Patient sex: M
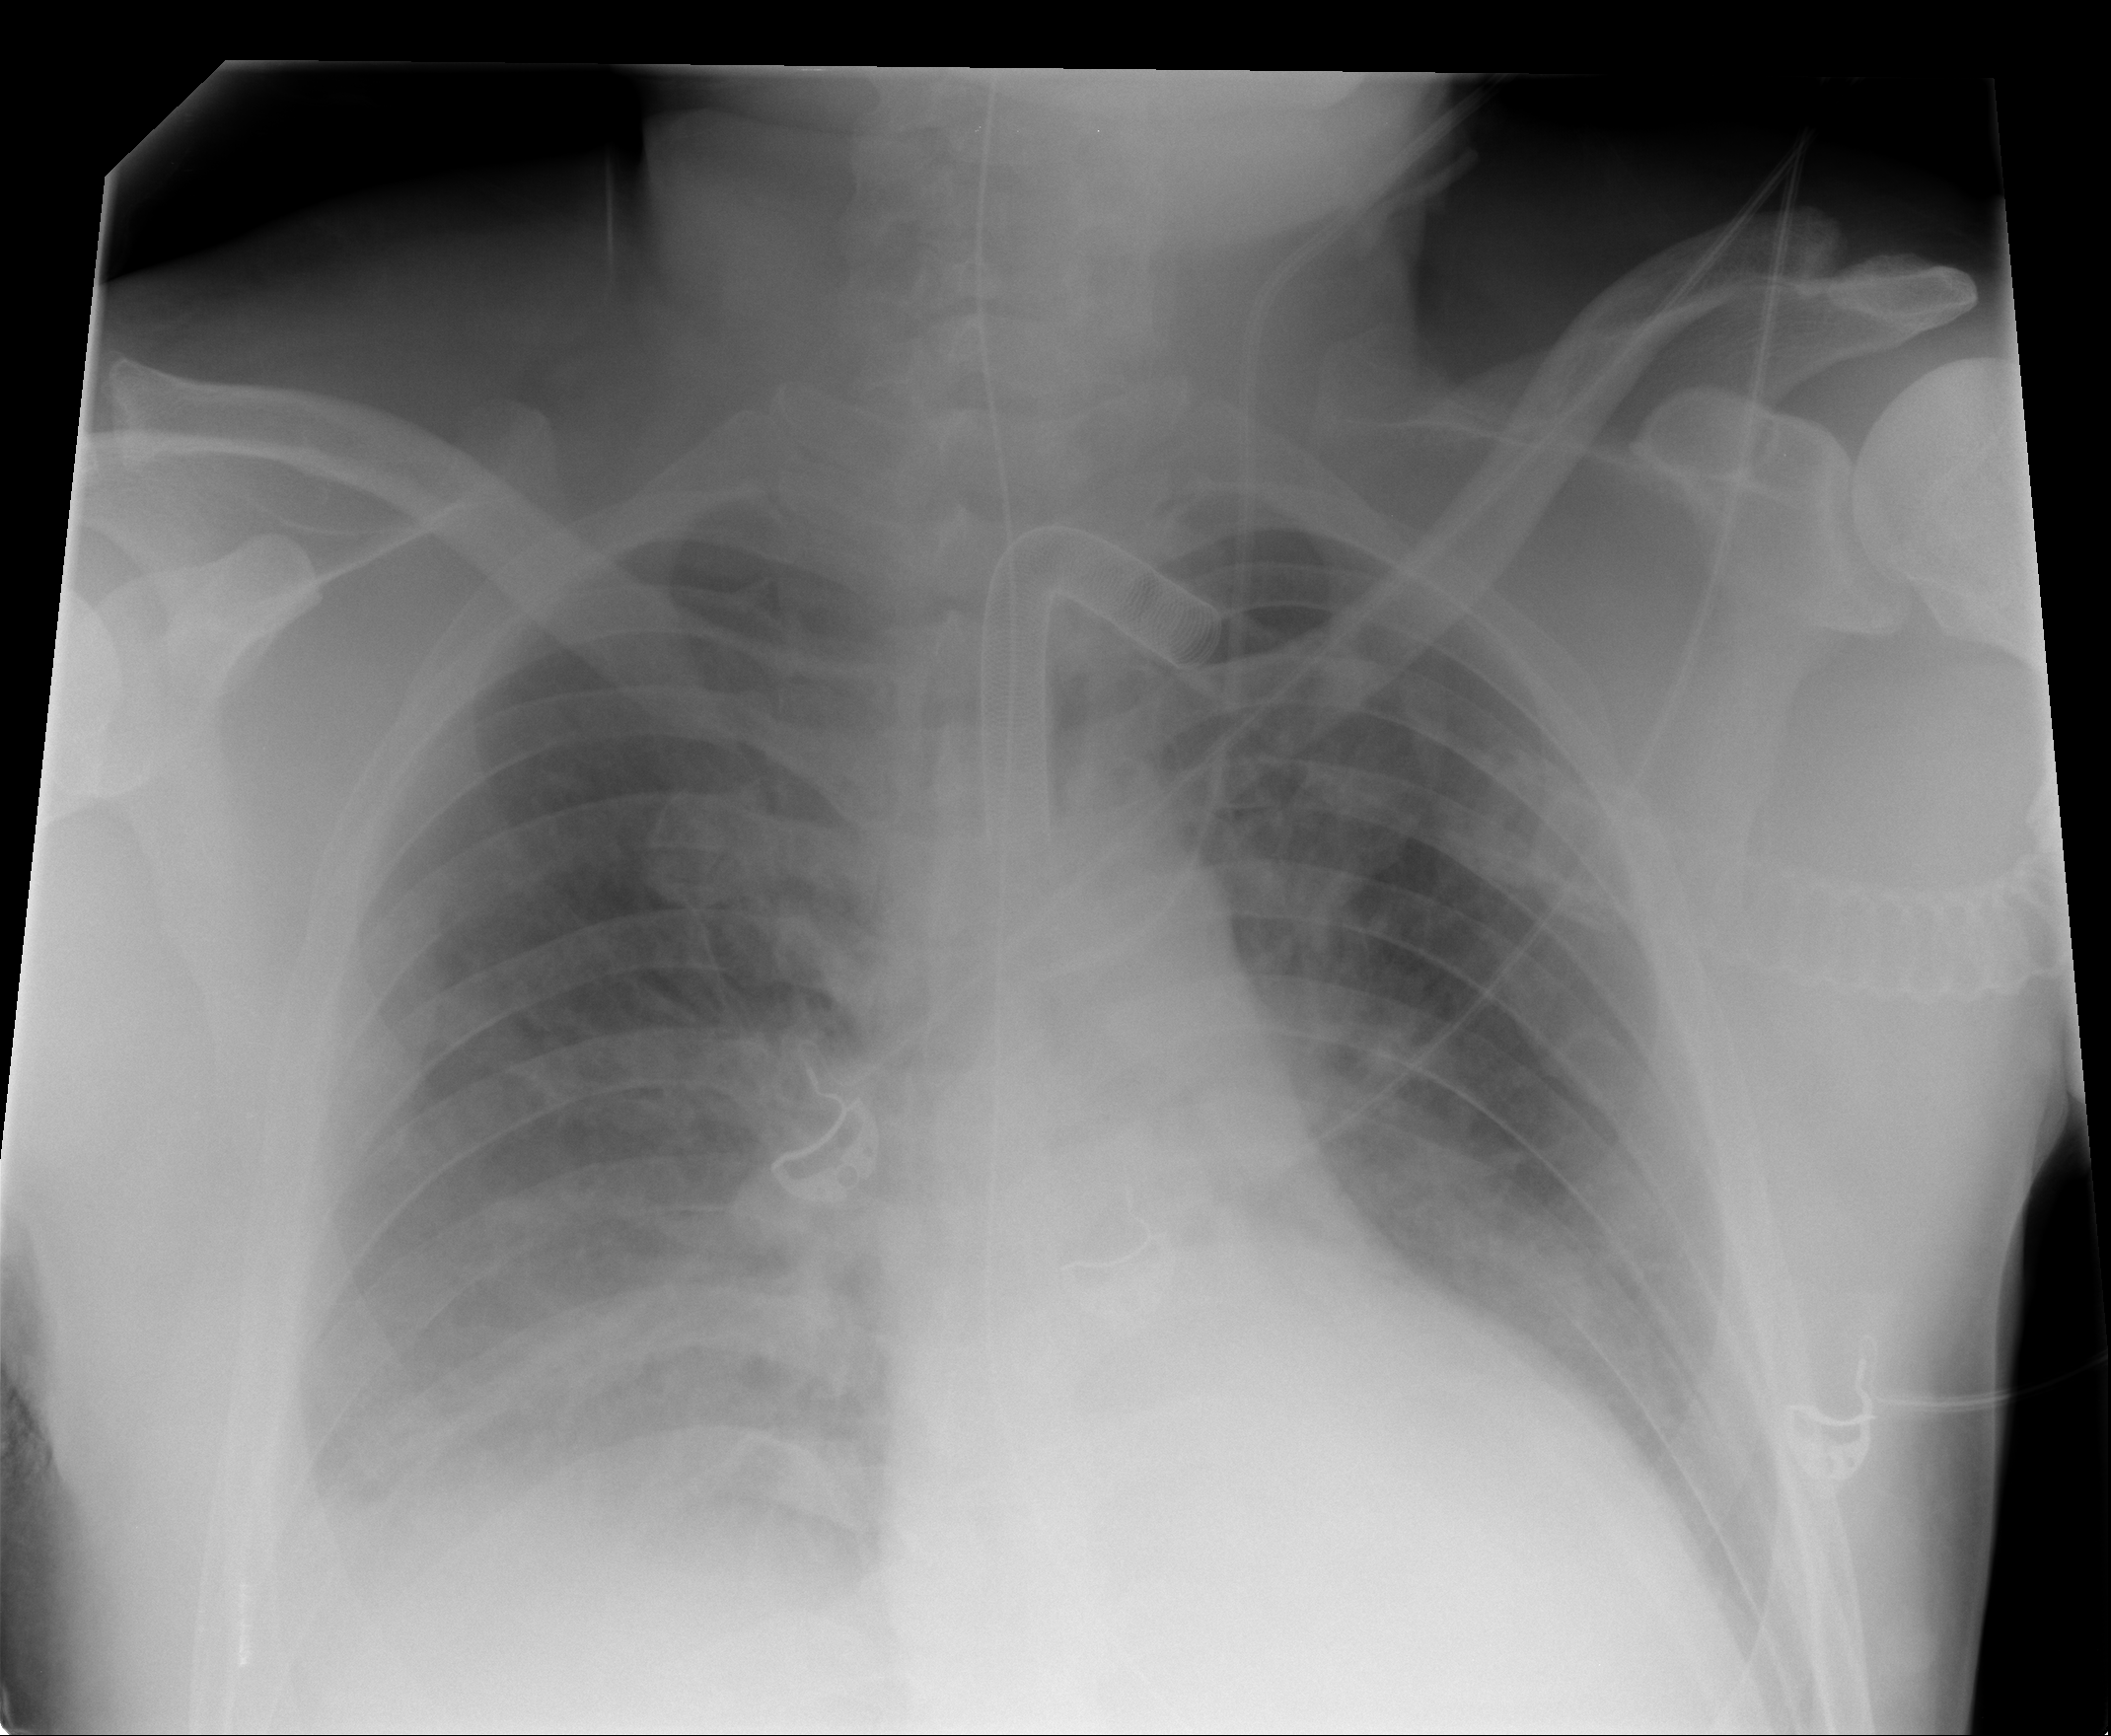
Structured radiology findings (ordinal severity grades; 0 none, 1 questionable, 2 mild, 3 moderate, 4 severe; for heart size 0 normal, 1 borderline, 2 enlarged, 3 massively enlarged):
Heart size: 0
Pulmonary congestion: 2
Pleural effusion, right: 2
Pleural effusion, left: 0
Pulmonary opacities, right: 3
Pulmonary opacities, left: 2
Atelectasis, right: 0
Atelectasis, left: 0